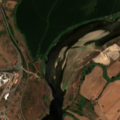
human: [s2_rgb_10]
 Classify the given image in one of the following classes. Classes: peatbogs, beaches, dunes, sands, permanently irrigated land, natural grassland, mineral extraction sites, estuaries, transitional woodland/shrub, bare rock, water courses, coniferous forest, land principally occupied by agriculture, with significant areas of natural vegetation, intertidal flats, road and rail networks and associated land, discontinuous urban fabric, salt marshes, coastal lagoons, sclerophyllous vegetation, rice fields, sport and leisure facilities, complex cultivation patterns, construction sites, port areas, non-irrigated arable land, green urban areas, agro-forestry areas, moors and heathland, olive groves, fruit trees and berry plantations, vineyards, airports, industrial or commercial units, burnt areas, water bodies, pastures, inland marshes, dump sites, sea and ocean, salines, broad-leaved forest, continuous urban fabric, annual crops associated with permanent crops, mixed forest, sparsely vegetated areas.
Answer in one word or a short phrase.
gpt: discontinuous urban fabric, permanently irrigated land, olive groves, water courses